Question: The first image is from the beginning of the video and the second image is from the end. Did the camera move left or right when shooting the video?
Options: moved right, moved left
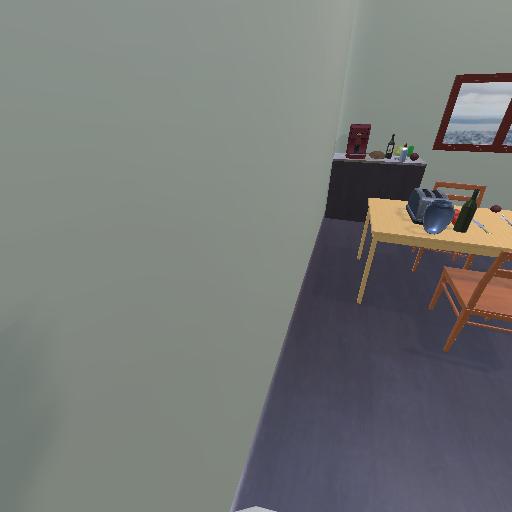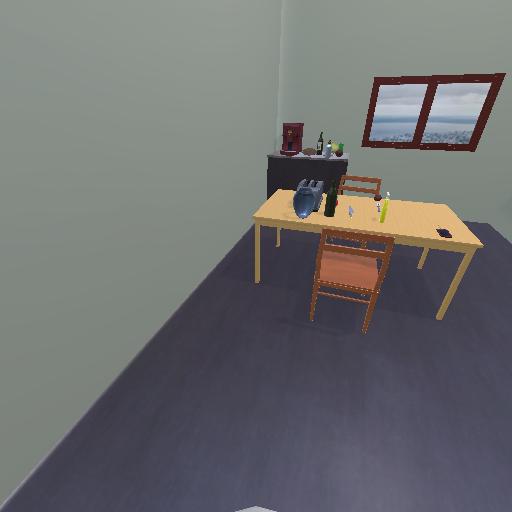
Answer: moved right